Question: I am using Chartjs in a small typescript project. I want to put the necessary code in a definition file so Typescipt will allow this line

I have made no progress. The chartjs file in Definitely Typed has nothing in it.
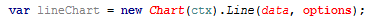
Answer: Well this appears to be working for the moment.
'''
declare module cjs {
interface IChart {
new (context:any):ChartObject;
}
interface ChartObject {
Line(data:any, options?:any): void;
}
'''
}